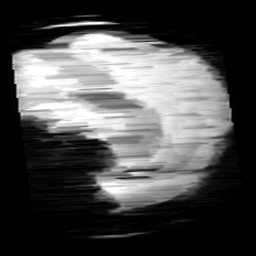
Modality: minIP
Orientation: sagittal
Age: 10
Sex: female
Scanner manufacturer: siemens
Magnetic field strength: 3 T
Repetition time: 0.027 s
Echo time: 0.02 s